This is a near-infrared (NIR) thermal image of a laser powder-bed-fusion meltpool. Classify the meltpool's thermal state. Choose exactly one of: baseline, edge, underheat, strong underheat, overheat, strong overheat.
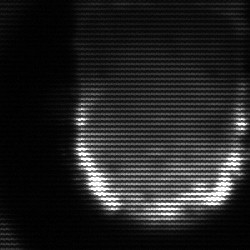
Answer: baseline